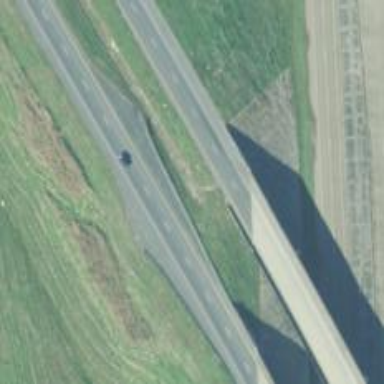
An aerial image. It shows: Bridge over motorway.